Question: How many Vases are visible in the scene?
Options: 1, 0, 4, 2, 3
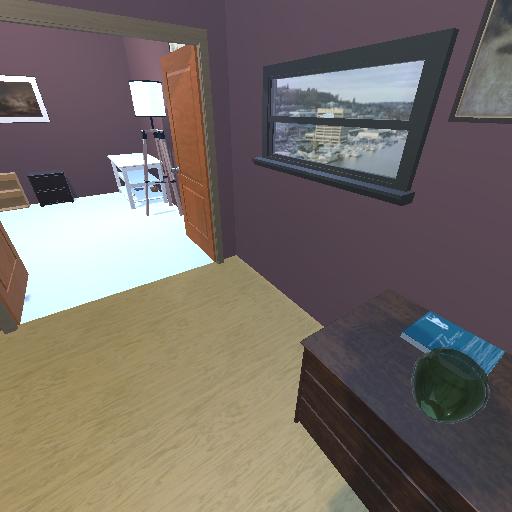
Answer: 1